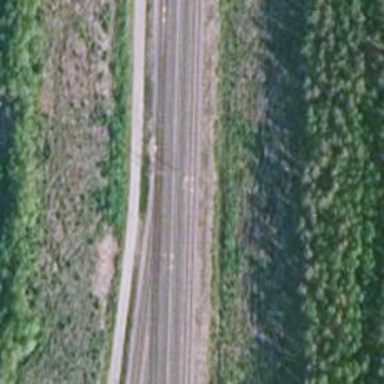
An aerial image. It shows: Electrified rail siding with contact line.